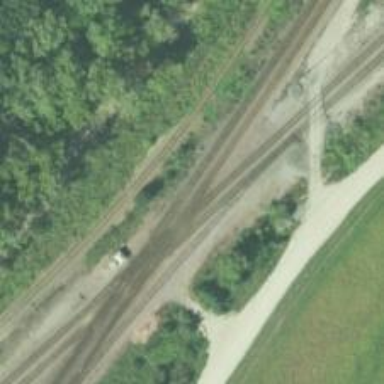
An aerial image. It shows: Railway crossing.